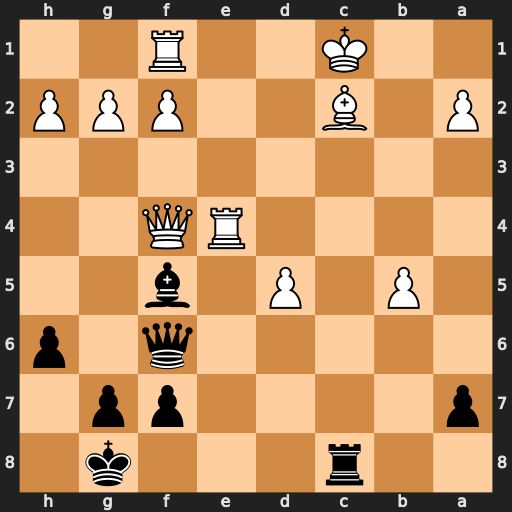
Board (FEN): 2r3k1/p4pp1/5q1p/1P1P1b2/4RQ2/8/P1B2PPP/2K2R2
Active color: b
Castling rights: -
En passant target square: -
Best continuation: Qa1+ Kd2 Qc3+ Ke2 Qxc2+ Kf3 Bxe4+